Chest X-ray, AP view. Patient: 51 years old, sex M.
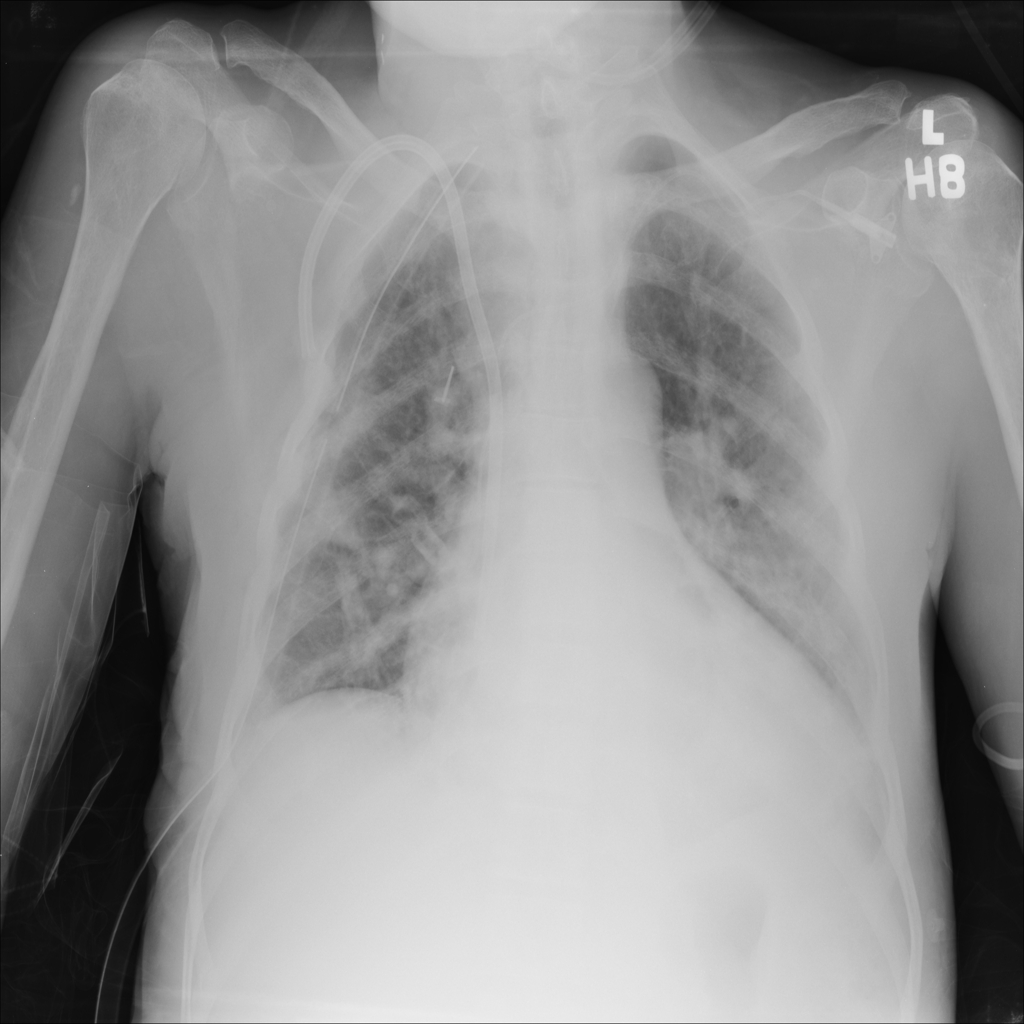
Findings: Cardiomegaly, Effusion, Infiltration